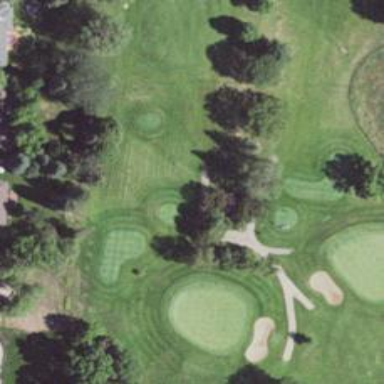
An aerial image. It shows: Path for both roads and golfers.